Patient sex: M
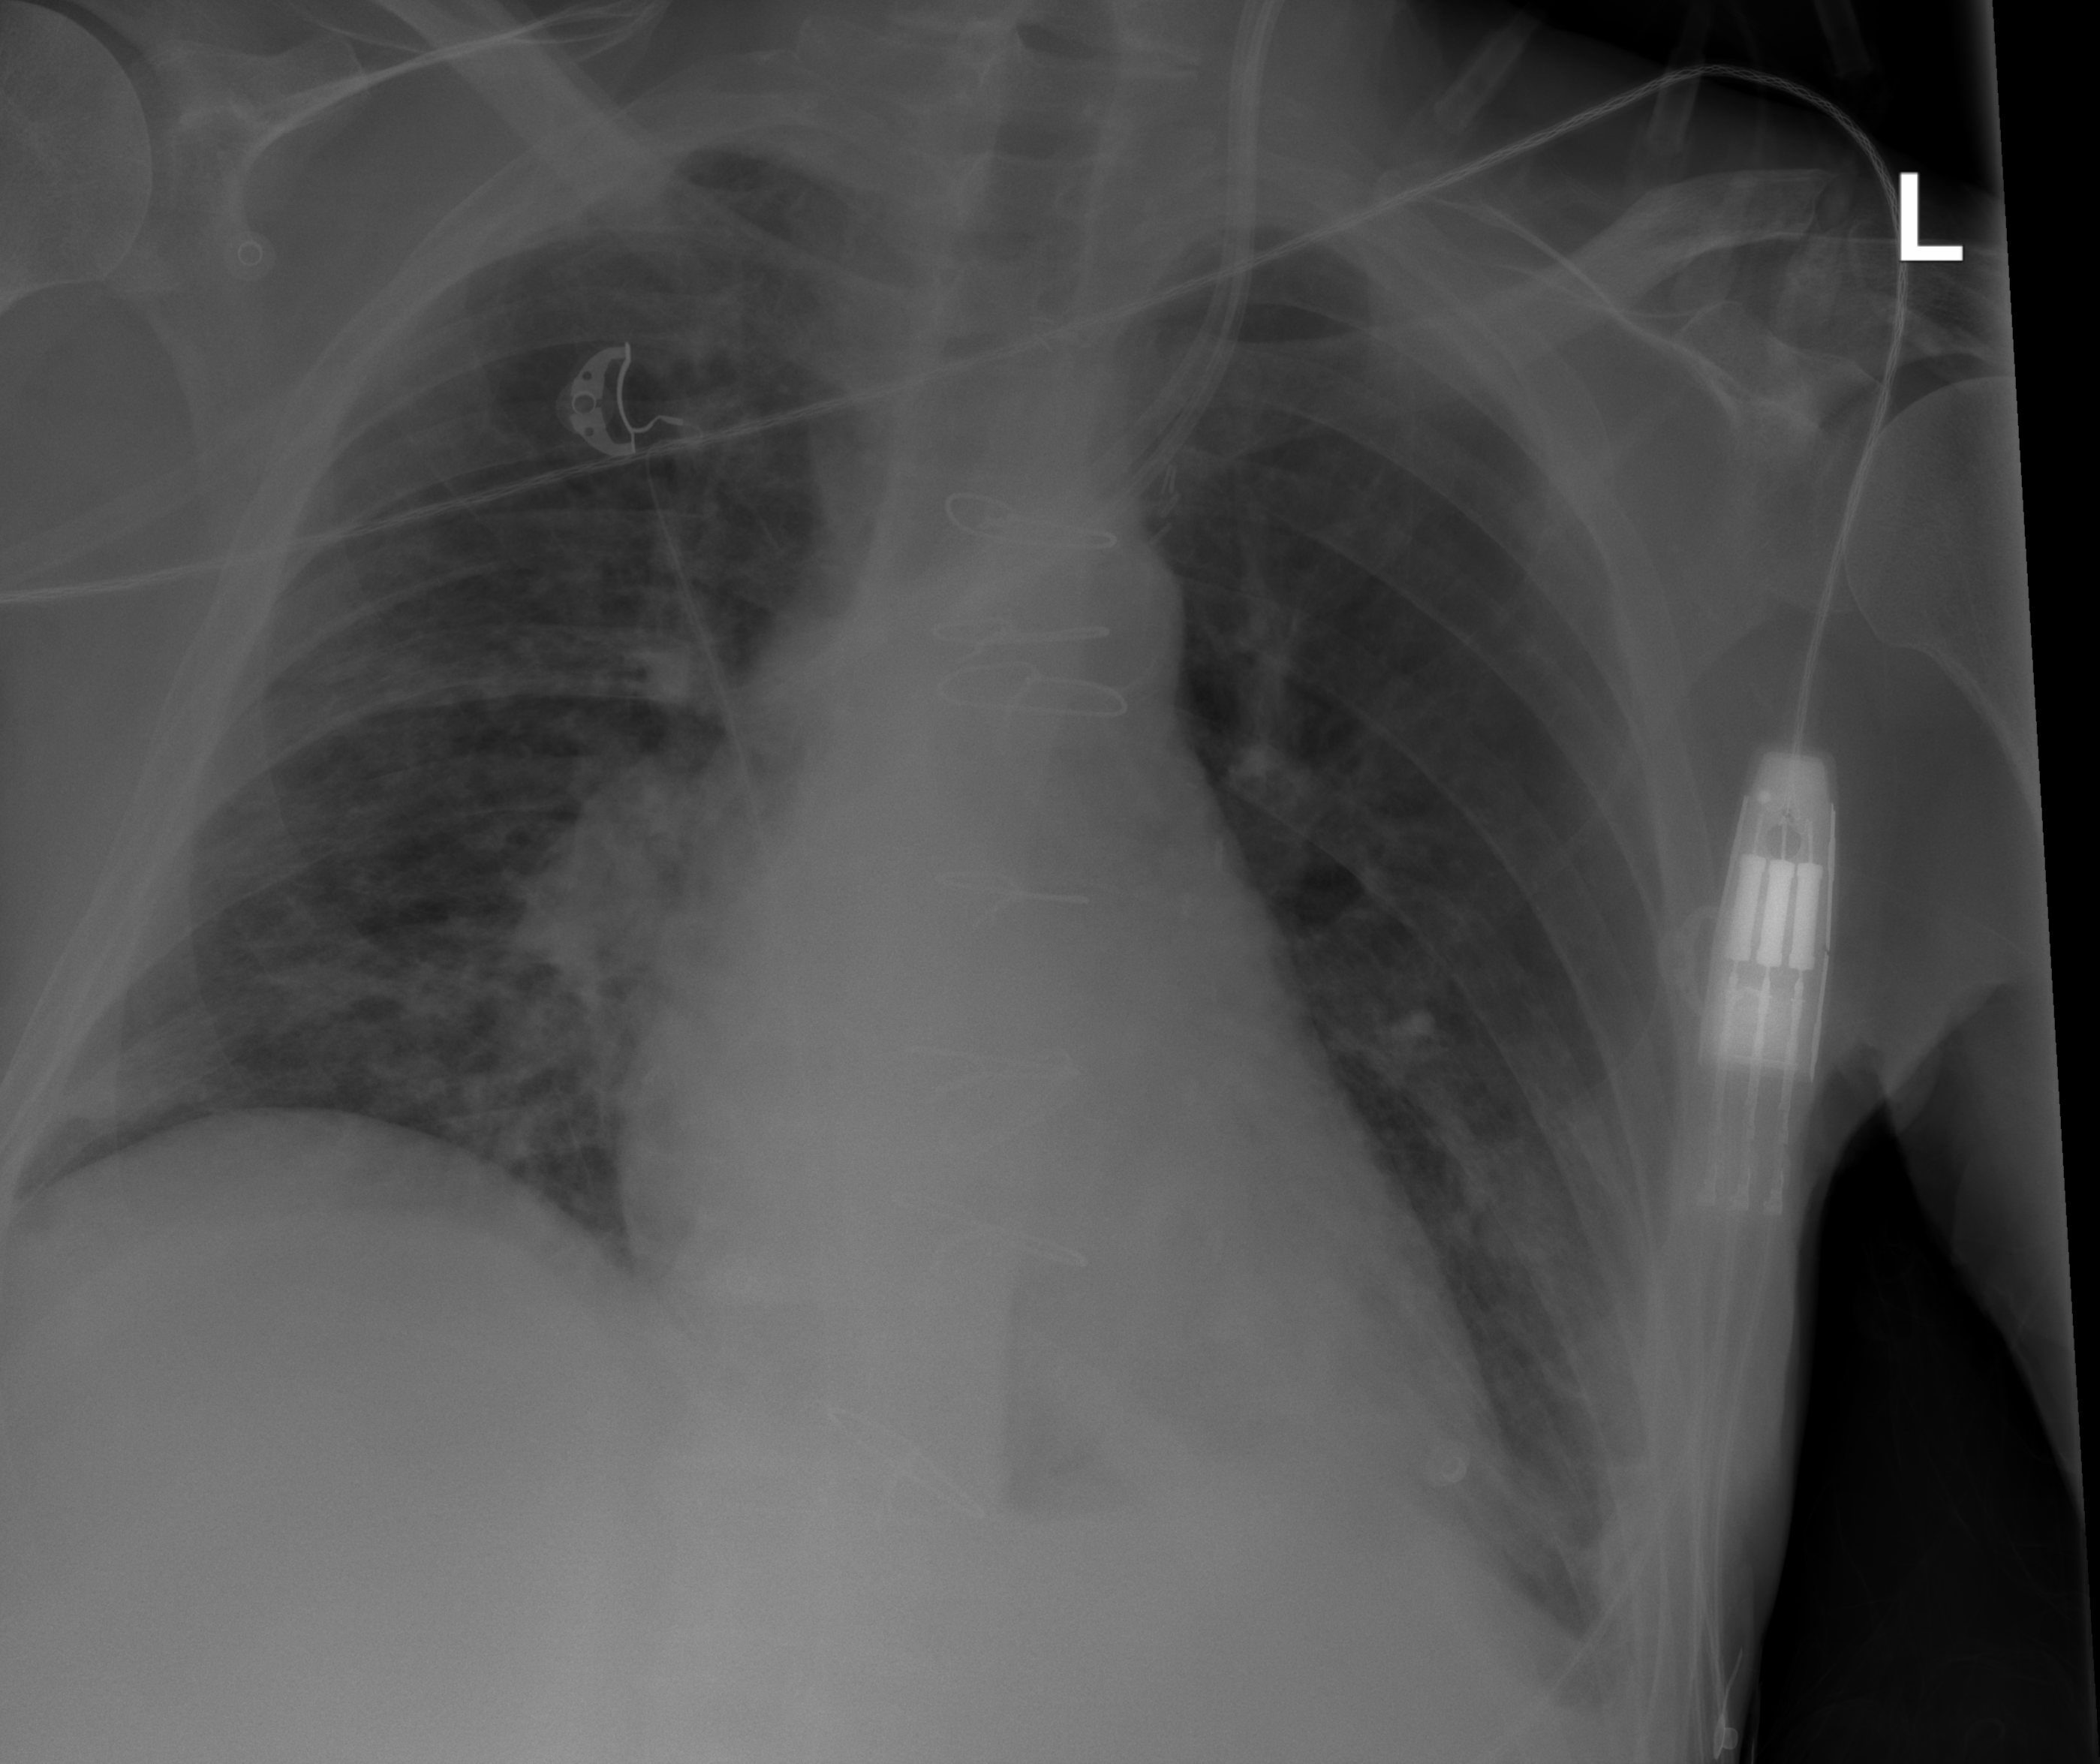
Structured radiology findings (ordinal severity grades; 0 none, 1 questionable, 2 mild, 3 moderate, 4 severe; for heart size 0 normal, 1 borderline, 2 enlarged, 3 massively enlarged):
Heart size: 0
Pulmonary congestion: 0
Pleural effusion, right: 0
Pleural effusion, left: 2
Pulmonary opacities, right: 2
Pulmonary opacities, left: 2
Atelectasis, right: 0
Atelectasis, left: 2